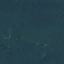
Land use / land cover class: Forest